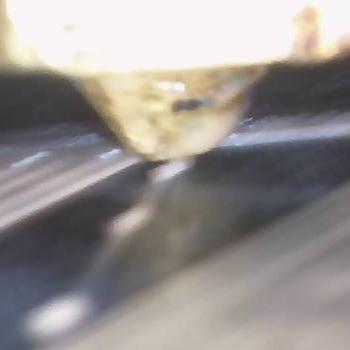
Flow rate: 48%